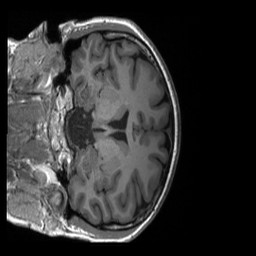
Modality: T1w
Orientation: coronal
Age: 30
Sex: female
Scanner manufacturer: siemens
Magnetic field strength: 3 T
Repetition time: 2.4 s
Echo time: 0.00224 s